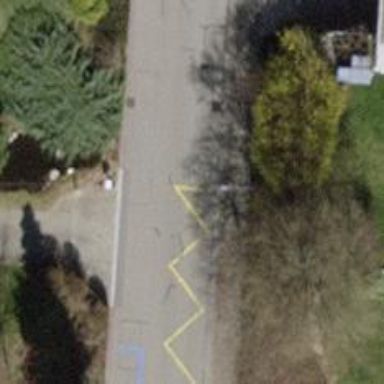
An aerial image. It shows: Bus stop with stop position for public transport.